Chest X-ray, AP view. Patient: 16 years old, sex M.
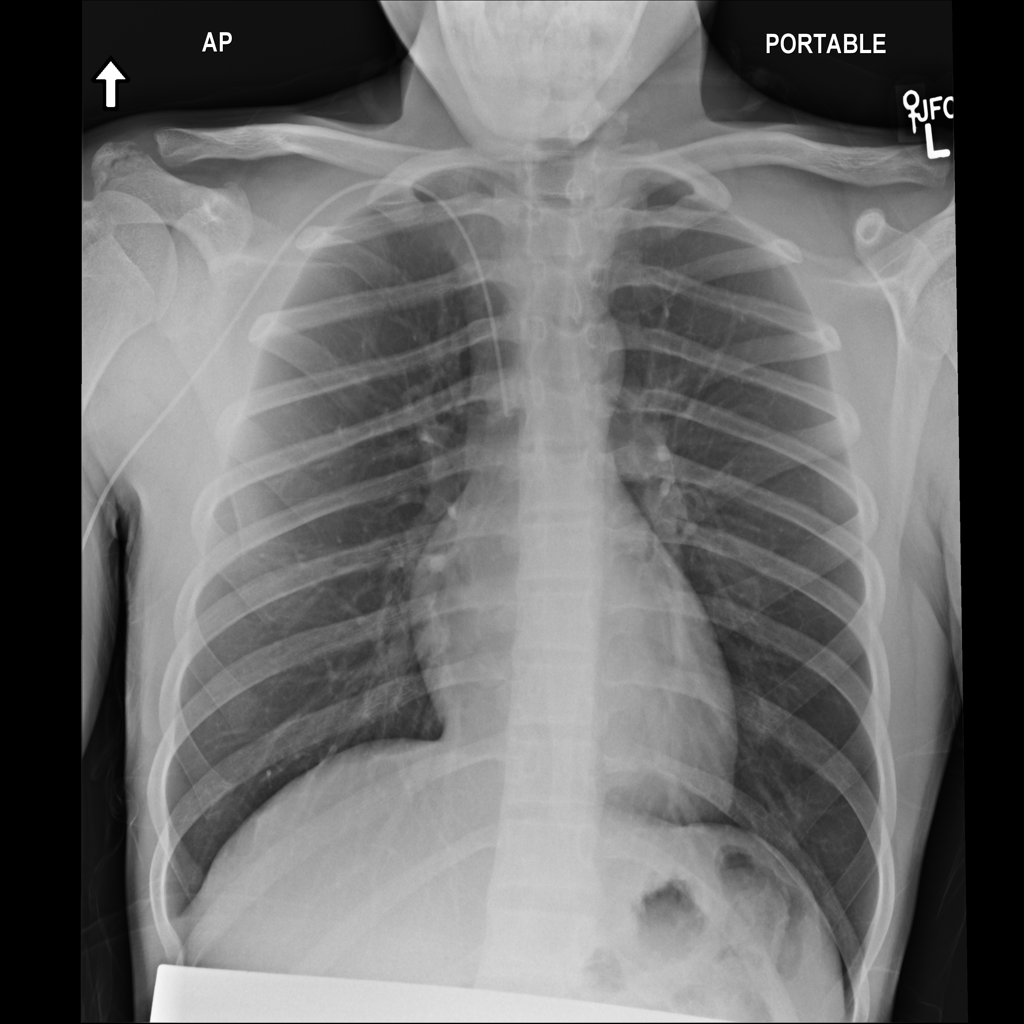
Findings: No Finding